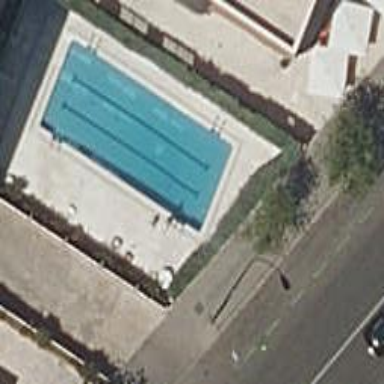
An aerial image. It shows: Swimming pool located in leisure land.